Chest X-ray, PA view. Patient: 78 years old, sex F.
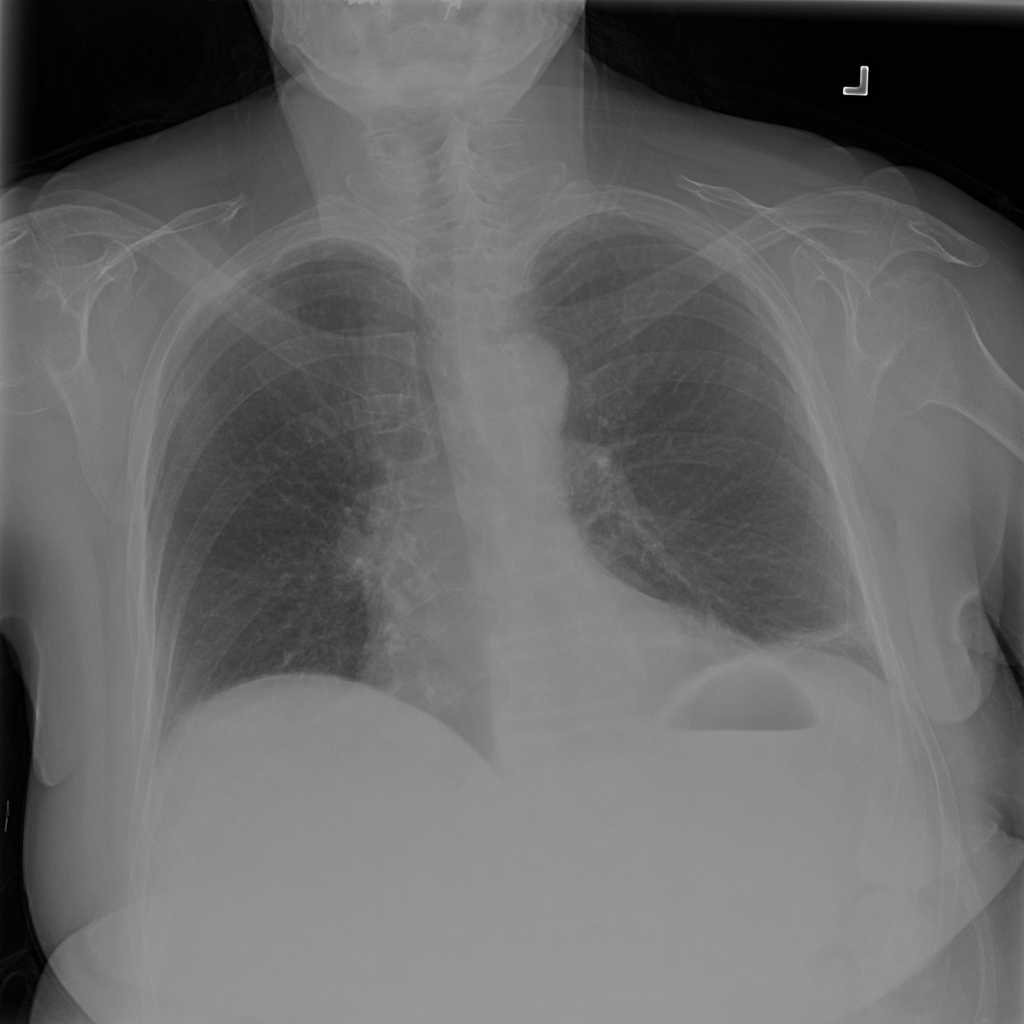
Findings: No Finding